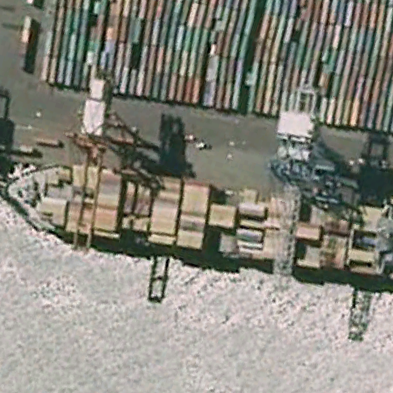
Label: Container_ship